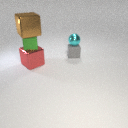
large red metal cube below small green metal cube